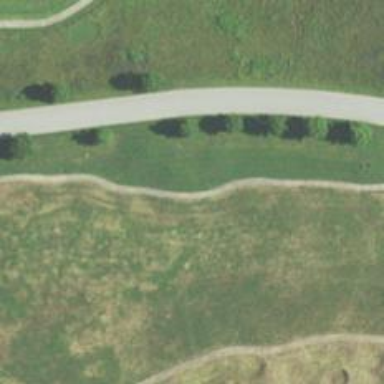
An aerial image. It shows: Path for both roads and golfers.